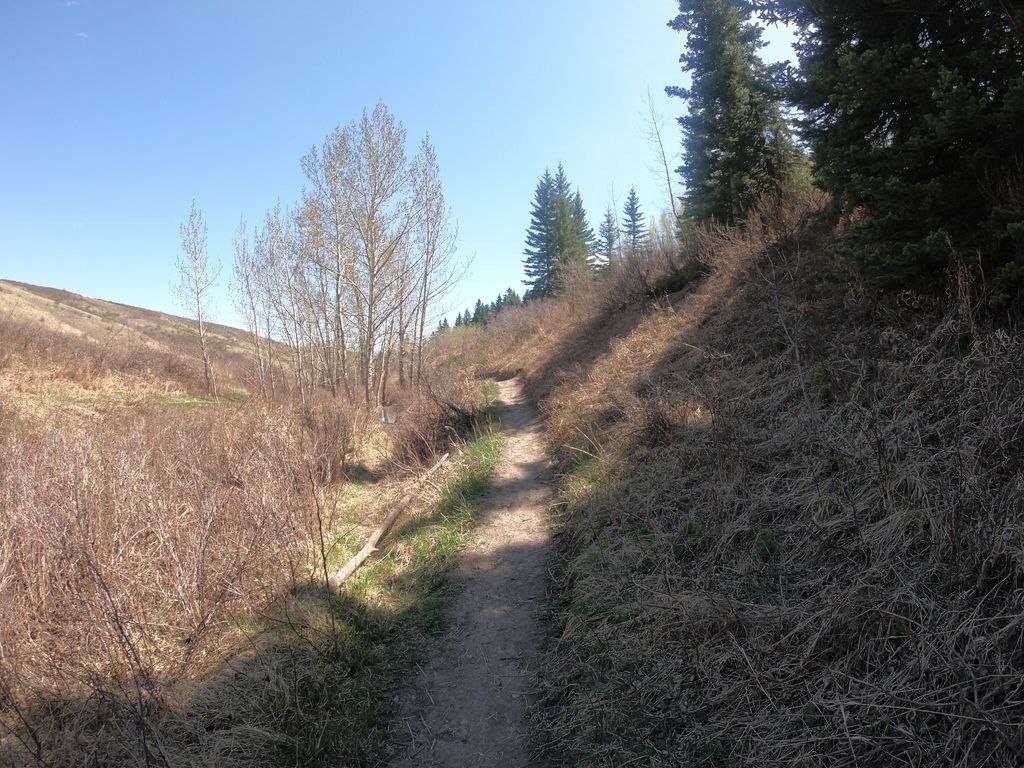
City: calgary